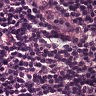
Metastatic tissue present: no